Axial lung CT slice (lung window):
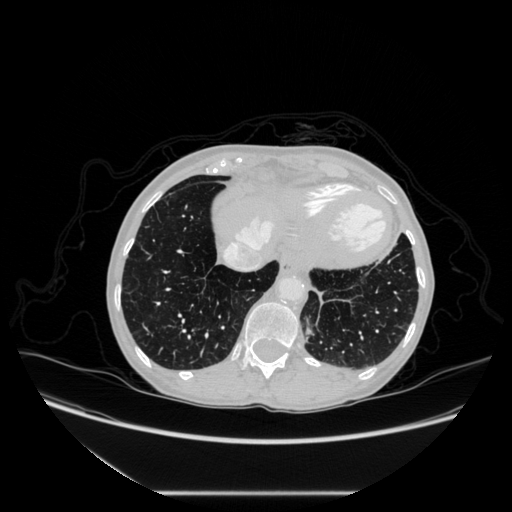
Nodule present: no